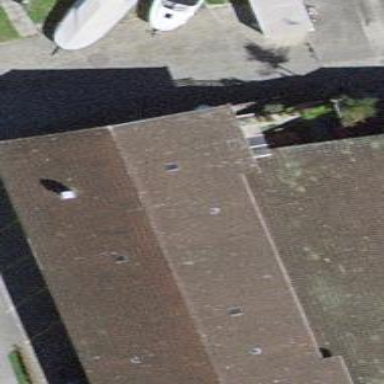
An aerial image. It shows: Building with gabled roof.